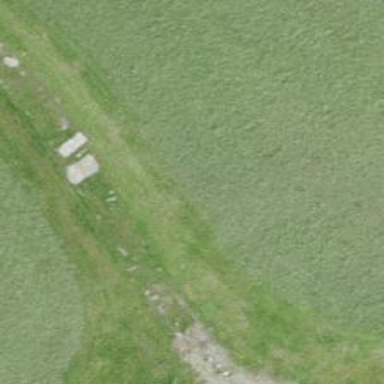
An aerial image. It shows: Grassy track with grade 5 track type.